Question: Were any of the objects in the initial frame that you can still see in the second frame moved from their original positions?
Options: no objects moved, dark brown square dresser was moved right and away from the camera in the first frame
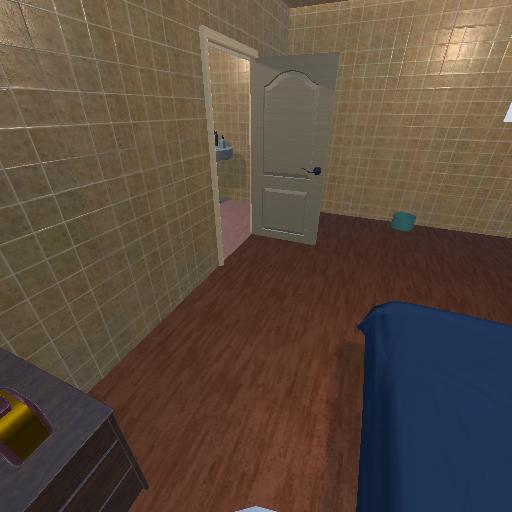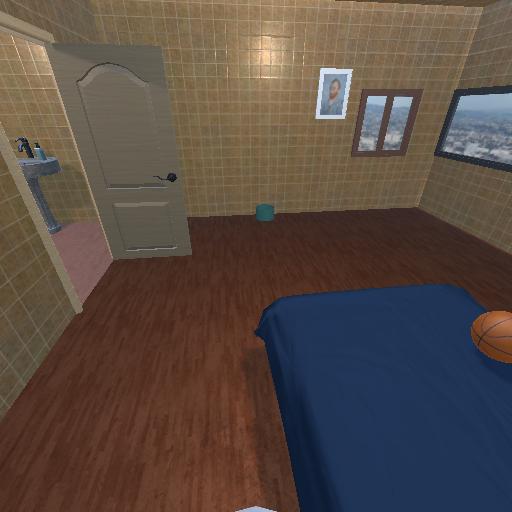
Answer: no objects moved